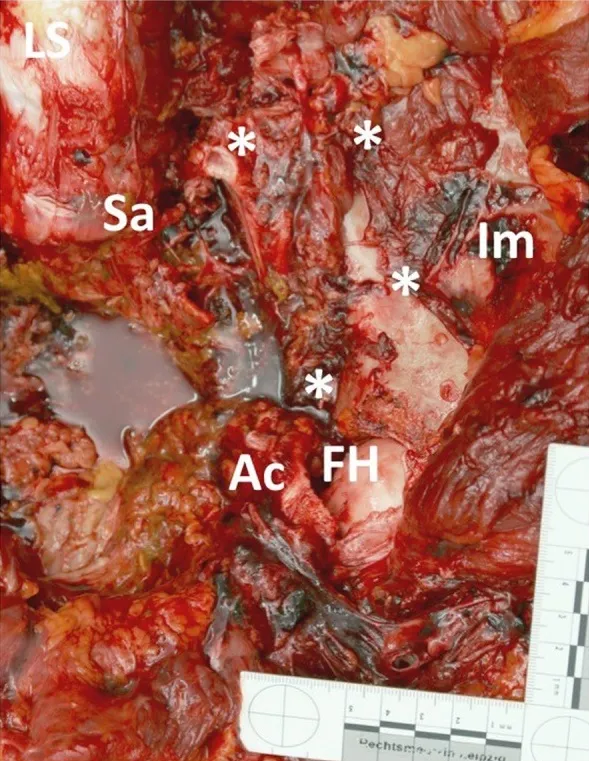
Acetabulum fracture with impacted femoral head left-sided. LS: Lumbar spine, Sa: Sacrum, Im: Ileum, Ac: Acetabulum, FH: Femur head, *: fracture lines.
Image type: medical_photograph (other_medical_photograph)